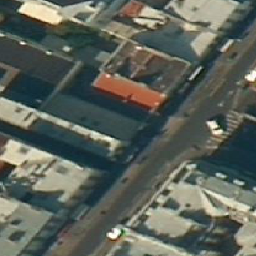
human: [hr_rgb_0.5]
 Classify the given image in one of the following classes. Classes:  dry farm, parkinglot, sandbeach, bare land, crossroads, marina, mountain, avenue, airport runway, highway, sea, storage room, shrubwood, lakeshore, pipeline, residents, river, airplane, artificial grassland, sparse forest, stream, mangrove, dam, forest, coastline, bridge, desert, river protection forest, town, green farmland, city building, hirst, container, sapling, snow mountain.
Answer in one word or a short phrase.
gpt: city building